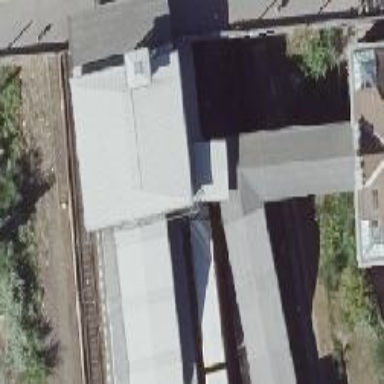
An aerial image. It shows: Station building.